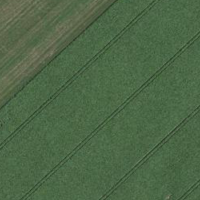
EUNIS habitat code: 52
Species observed at this site:
Cornus sanguinea